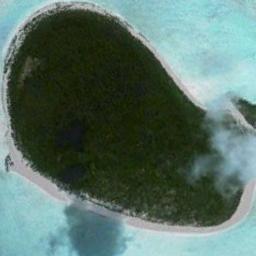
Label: island